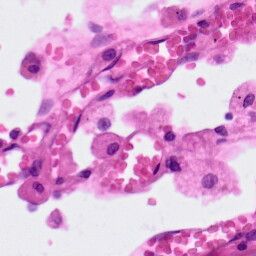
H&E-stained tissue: Lung